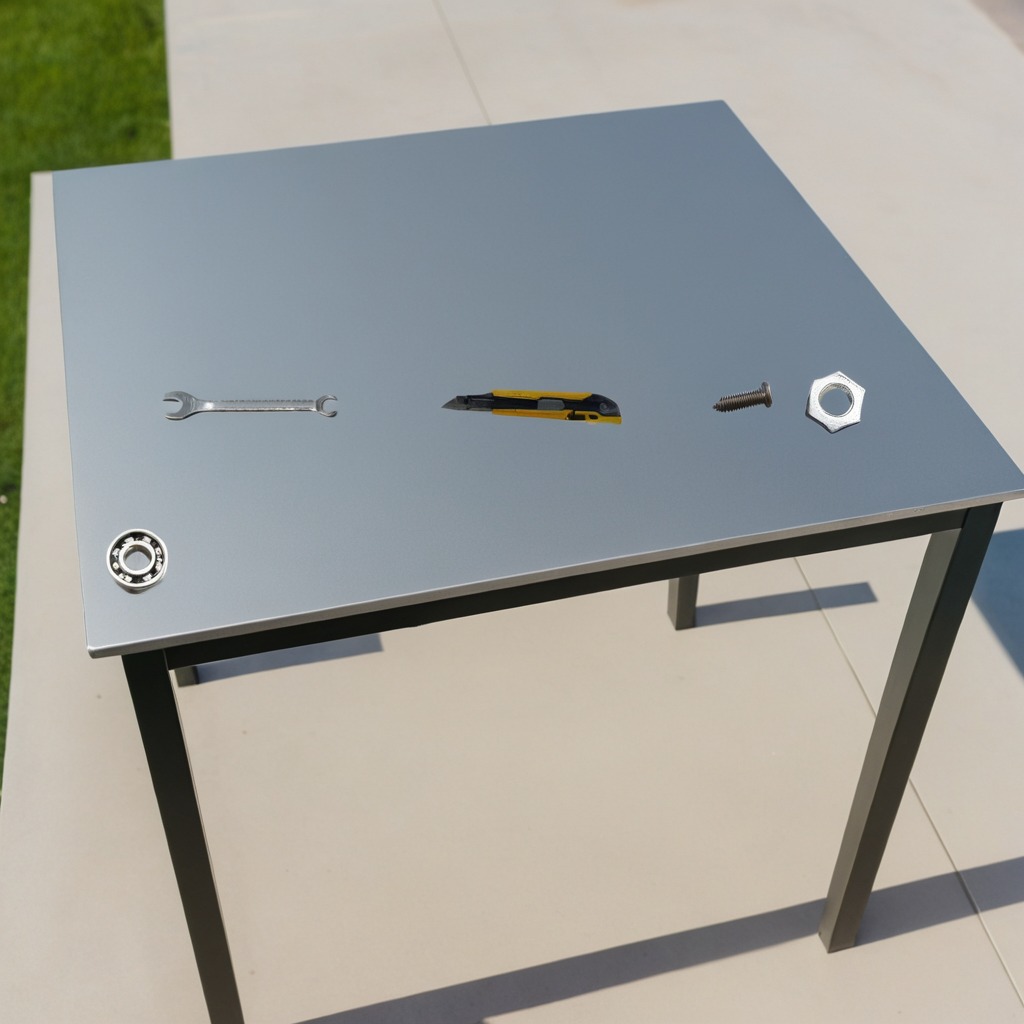
A ball bearing, a utility knife, a machine screw, a nut, and a wrench are lying on the utility table.